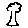
Label: tree